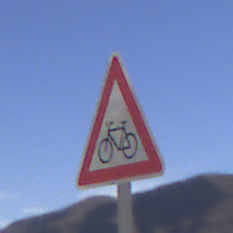
Verkehrszeichen: RadverkehrRechts
Umgebung: Outdoor, Nature
Tageszeit: Midday
Wetter: Clear
Licht: Natural
Jahreszeit: NotSpecified
Kontrast: HighContrast